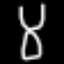
Label: hourglass